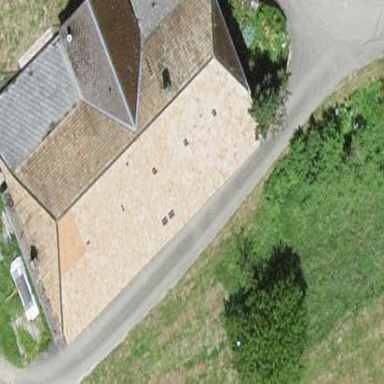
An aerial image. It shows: Farm building.